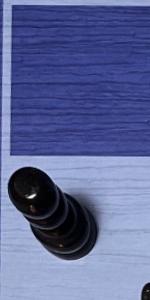
Label: Pawn_Black